Question: What is the result of this measurement?
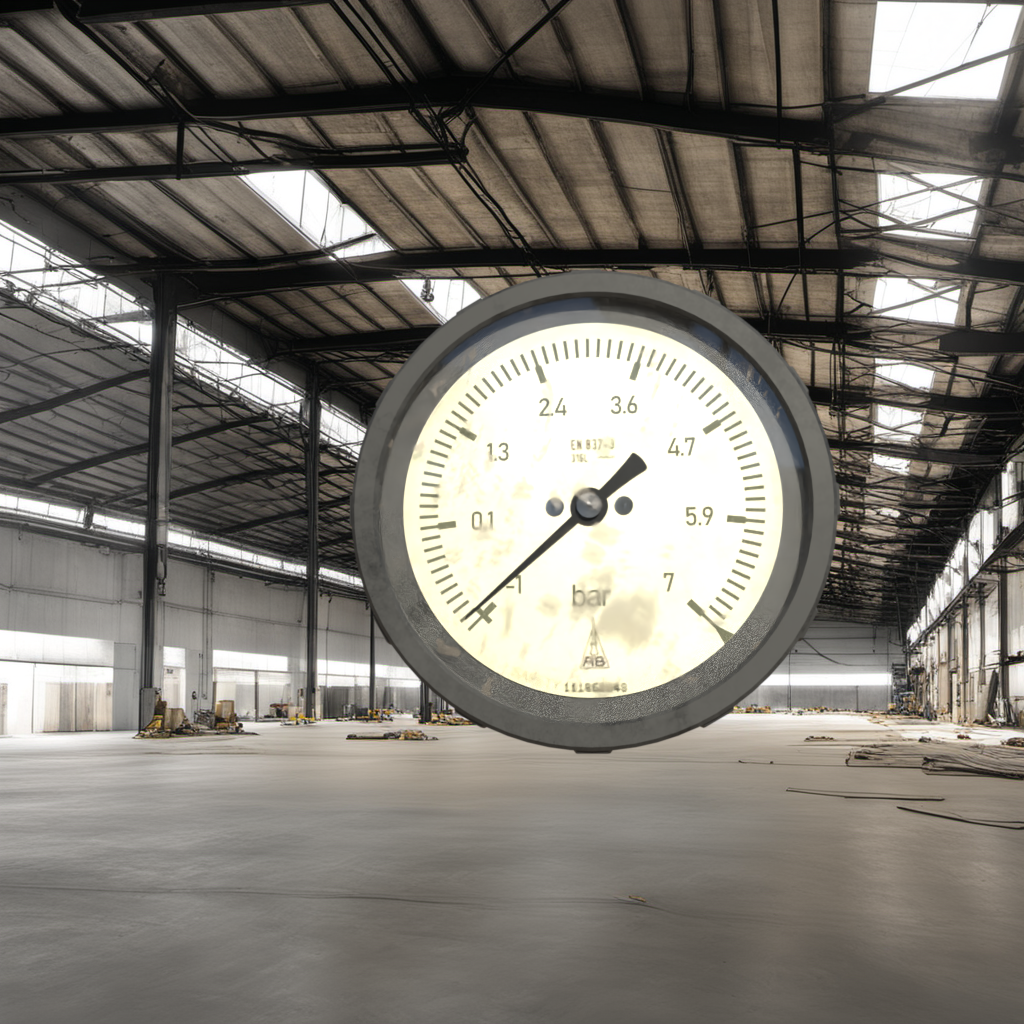
Answer: The result is -0.88
Question: What is the value range of the measurement in the image?
Answer: The range is from -1 to 7
Question: What is the minimum and maximum value of this measurement?
Answer: The minimum value is -1 and the maximum value is 7